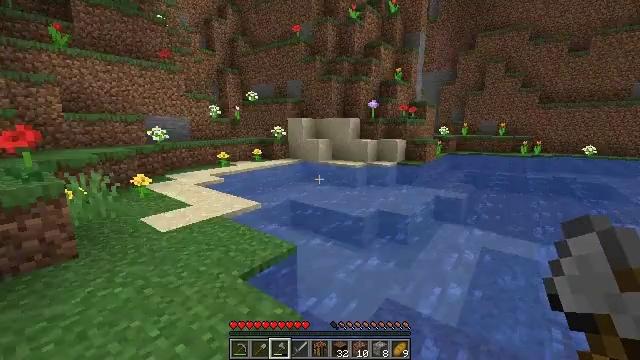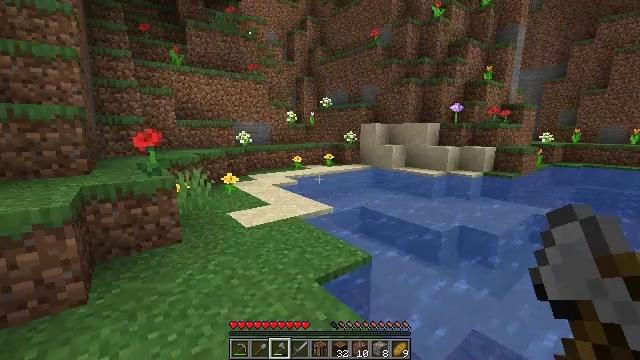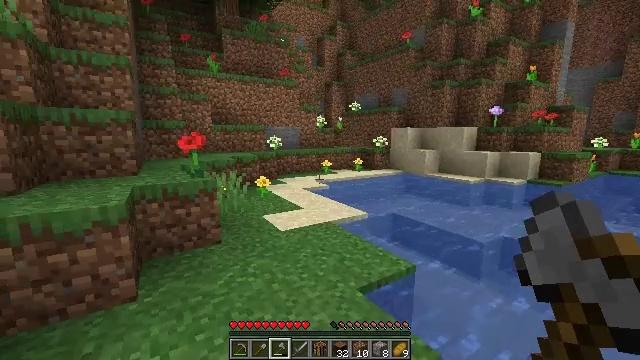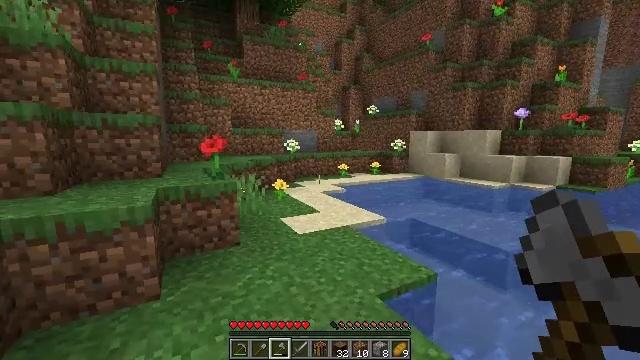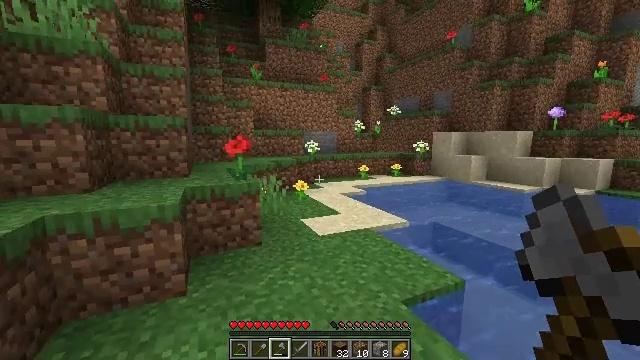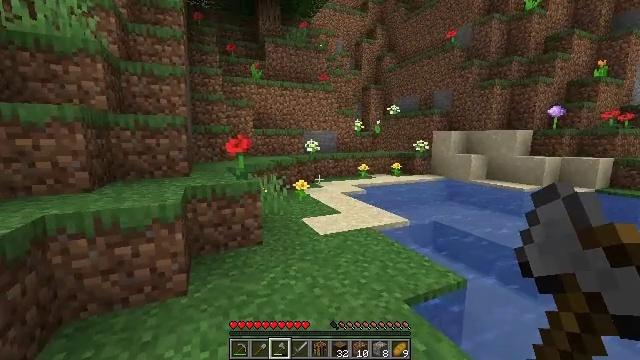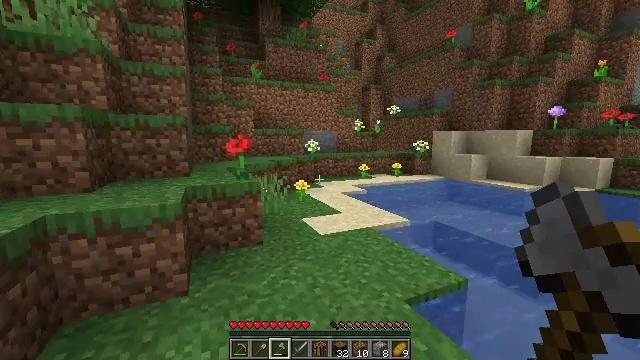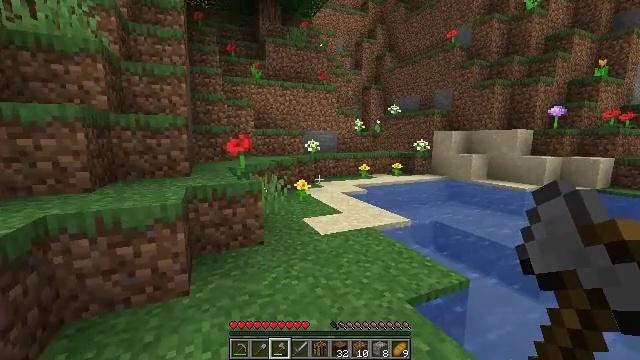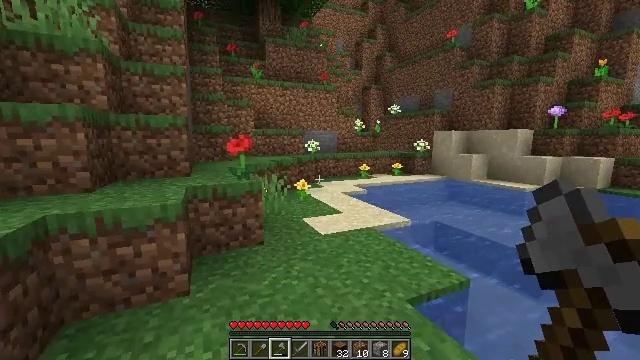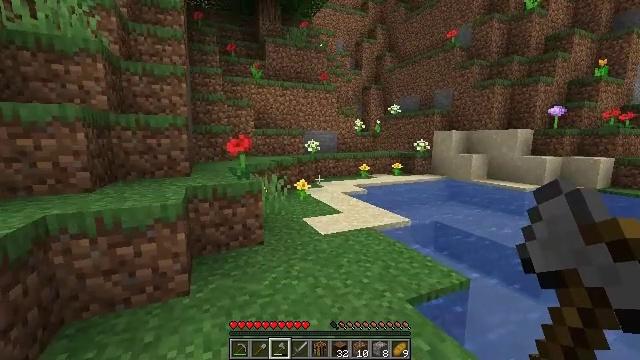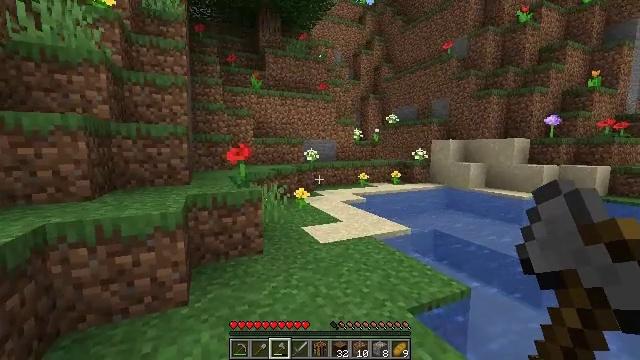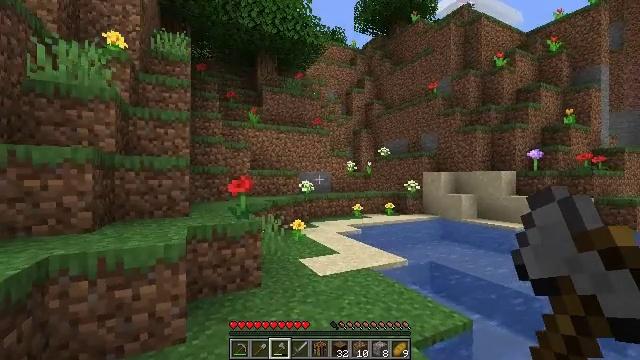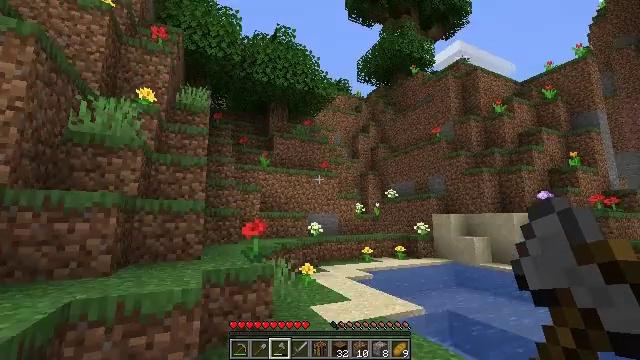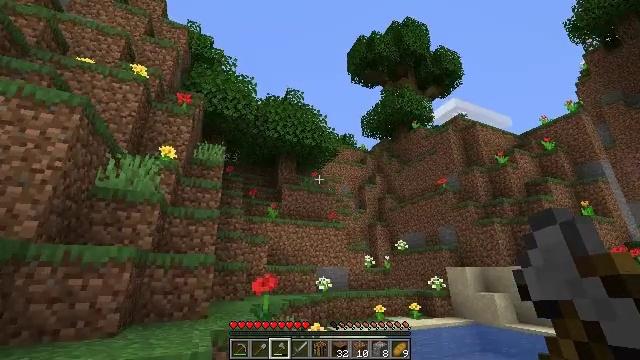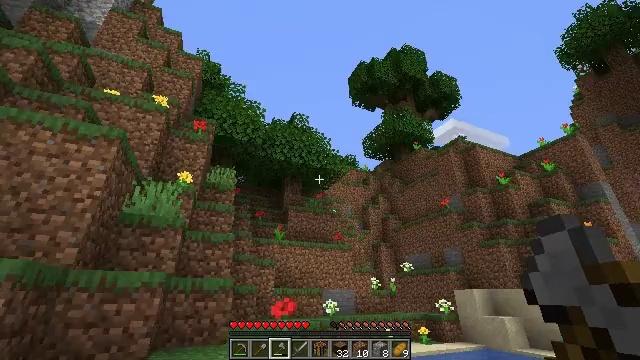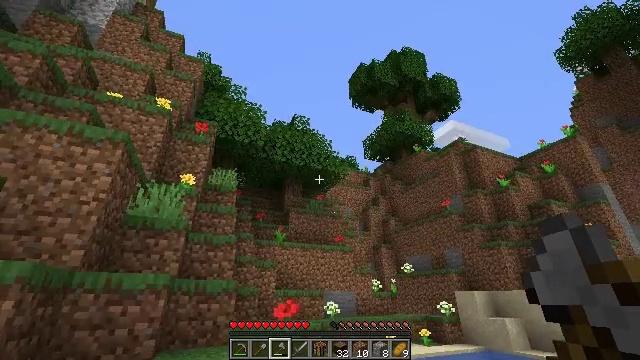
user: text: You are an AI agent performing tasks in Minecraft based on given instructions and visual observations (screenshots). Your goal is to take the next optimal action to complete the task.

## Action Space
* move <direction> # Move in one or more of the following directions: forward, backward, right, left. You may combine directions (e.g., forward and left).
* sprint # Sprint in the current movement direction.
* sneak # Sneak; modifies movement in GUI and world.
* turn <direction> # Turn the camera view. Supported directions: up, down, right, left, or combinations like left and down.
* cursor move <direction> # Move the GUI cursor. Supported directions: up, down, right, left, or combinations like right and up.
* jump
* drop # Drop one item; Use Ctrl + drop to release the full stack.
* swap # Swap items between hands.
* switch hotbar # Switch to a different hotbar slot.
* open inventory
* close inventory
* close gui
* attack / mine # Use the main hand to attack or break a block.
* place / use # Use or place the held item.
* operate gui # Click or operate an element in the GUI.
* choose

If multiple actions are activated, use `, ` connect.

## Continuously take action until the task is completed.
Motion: motion action
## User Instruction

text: Break the orange tulip to gather it.
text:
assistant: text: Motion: move left, turn left and up
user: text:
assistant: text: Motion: turn left
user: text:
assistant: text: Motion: turn left
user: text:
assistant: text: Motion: turn left
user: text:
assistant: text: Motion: no_op
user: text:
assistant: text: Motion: no_op
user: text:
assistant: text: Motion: no_op
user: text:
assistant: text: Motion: no_op
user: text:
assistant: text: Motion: no_op
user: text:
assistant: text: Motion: move back and move left, turn up
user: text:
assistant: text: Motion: move back and move left, turn right and up
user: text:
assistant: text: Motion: move back and move left, turn left and up
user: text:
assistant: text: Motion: move back and move left, turn left and up
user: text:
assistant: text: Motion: move back and move left, turn up
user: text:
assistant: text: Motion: move back and move left
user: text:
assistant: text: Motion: move left
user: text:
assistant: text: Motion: move left
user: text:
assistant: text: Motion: move left
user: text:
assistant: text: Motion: move left
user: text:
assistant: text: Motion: move left, turn left and down
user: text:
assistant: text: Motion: move left, turn left and down
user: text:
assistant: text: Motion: move forward and move left, turn left and down
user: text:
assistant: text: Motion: move forward and move left, turn left and down
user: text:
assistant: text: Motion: move forward and move left, turn left and down
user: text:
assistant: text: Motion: move forward, turn left and down
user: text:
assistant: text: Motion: move forward, turn left and down
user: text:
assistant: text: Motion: move forward, sprint
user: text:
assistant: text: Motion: move forward, sprint
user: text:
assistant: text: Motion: move forward, sprint
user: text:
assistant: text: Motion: move forward, sprint